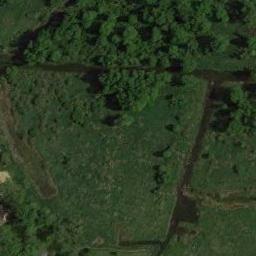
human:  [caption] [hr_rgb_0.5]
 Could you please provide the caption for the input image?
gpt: There are many trees on the meadow .

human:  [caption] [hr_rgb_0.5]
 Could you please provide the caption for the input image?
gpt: This meadow has dense grasses and a grove of trees and some channels go through the meadow .

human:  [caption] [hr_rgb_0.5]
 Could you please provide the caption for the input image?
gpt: The entire image is dominated by grass .

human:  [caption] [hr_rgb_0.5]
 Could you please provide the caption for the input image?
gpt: There are many green trees and several roads on the green grass .

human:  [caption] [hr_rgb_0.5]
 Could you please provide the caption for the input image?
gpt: There are many green trees on the meadow .